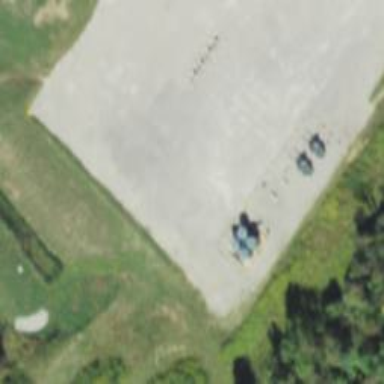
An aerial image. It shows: Storage tank that is man-made.